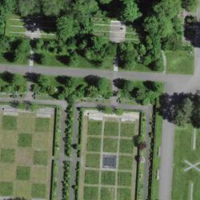
EUNIS habitat code: 55
Species observed at this site:
Ostrya carpinifolia
Prunus padus
Salvia pratensis